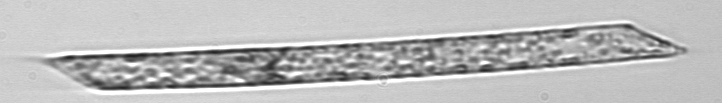
Label: Rhizosolenia